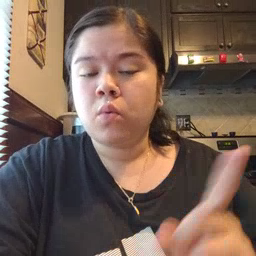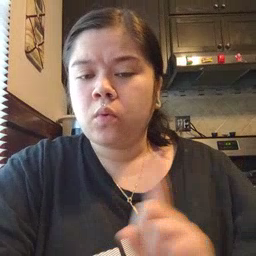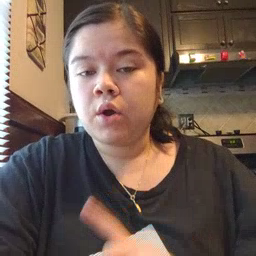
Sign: where